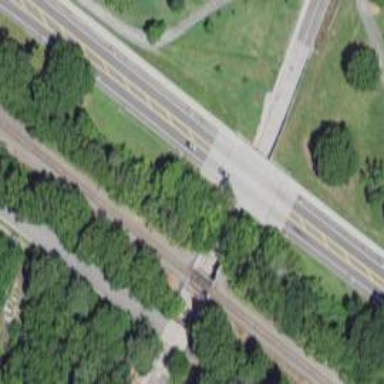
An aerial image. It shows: Primary highway bridge with asphalt surface.